Question: The menu items are not in the middle and the text are not centralised either. I would like to achieve something like the following. Secondly, the current menu item doesn't turn into the colour specified in the stylesheet.
Not sure which line causes it but here's a bit of the code:
'''
#navigation ul li a {
float: left;
display: block;
line-height: 58px;
padding: 0 22px;
color: #FFF;
font-size: 15px;
font-family: Roboto, Helvetica, Arial;
}
'''
See JSfiddle here: <URL>

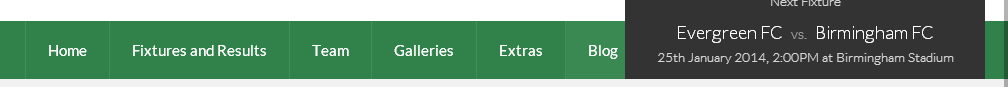
Answer: Add (margin:0) to #navigation ul.
'''
#navigation ul {
border-left: 1px solid rgba(255,255,255,0.1);
float: left;
min-height: 58px;
margin: 0;
}
'''